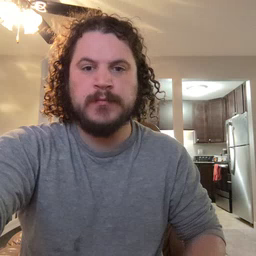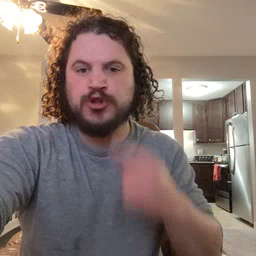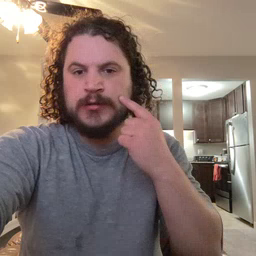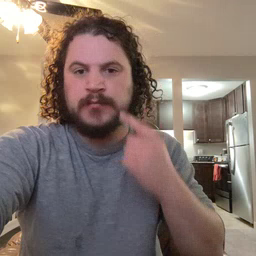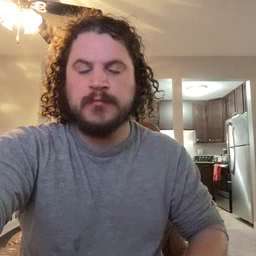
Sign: cheek